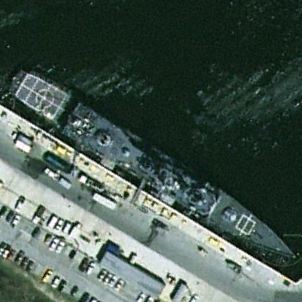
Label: cruiser